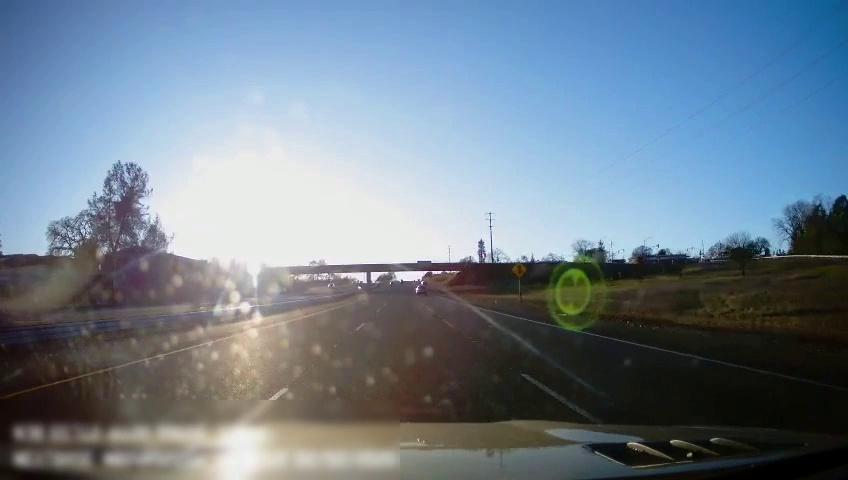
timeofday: Day
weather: Sunny
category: Drivable Space
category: Drivable Space
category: Vehicles | SUV
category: Lanes | Current Lane
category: Lanes | Current Lane
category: Lanes | Alternate Lane
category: Lanes | Alternate Lane
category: Traffic | Signs
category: Traffic | Signs